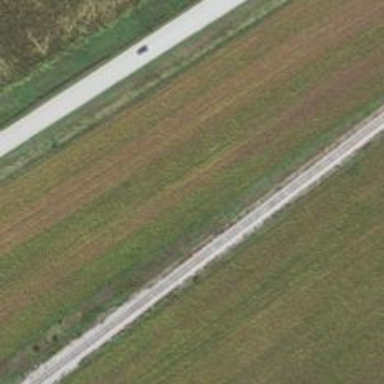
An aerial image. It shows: Railway track.